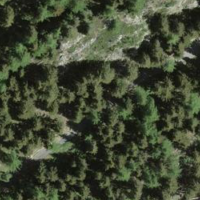
EUNIS habitat code: 43
Species observed at this site:
Arctostaphylos uva-ursi